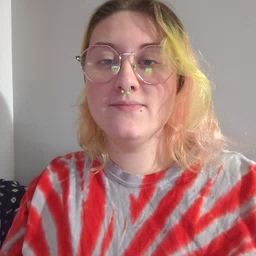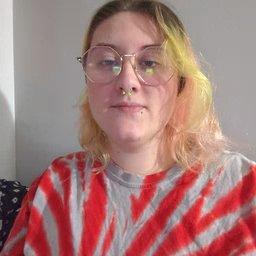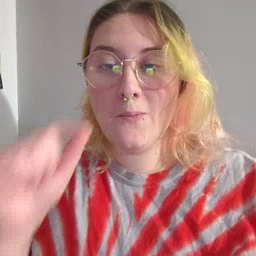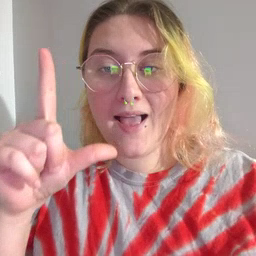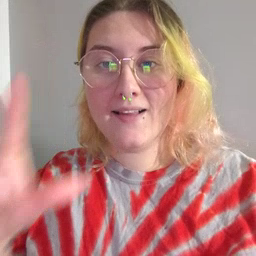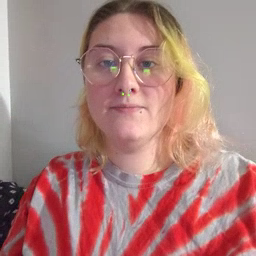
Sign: wake